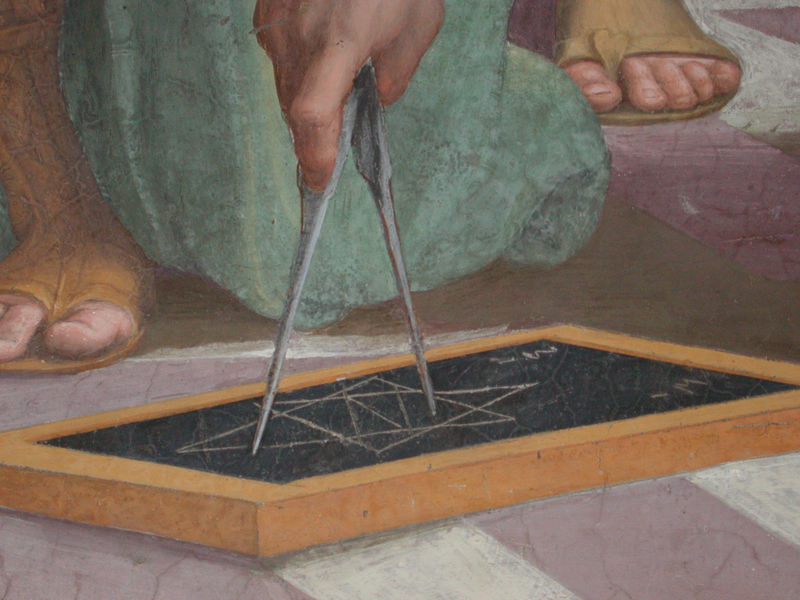
Titel: Die Schule von Athen
Künstler: Raffael
Standort: Rom, Stanza della Segnatura (EU - I - Latium)
Schlagwörter: fuß, hand, grün, boden, mantel, renaissance, füße, tafel, detail, sandalen, zehen, stern, fliesen, sandale, fresko, grundriss, architekt, michelangelo, zirkel, abmessen, schreibtafel